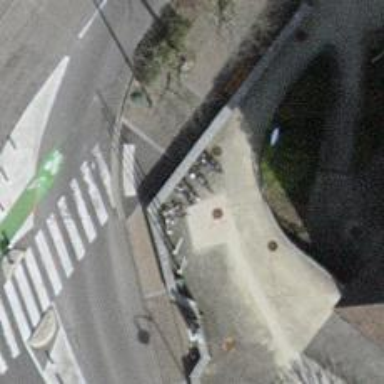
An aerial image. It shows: Bicycle parking area with stands available.